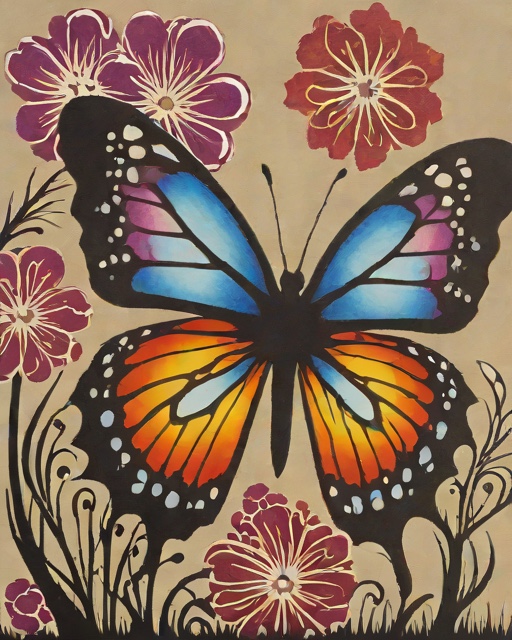
Category: Spring